Question: I am trying to fit my data with CDF Poisson distribution. I used scipy.stats.poisson
'''
from scipy.optimize import curve_fit
from scipy.stats import poisson
import numpy as np
import matplotlib.pyplot as plt
data_to_fit = np.array([[ 3.839 , 0.<PHONE>],
[ 3.9158 , 0.<PHONE>],
[ 3.9542 , 0.<PHONE>],
[ 4.0309 , 0.<PHONE>],
[ 4.1845 , 0.<PHONE>],
[ 4.2613 , 0.<PHONE>],
[ 4.2997 , 0.<PHONE>],
[ 4.6836 , 0.<PHONE>],
[ 4.7604 , 0.2 ],
[ 4.8755 , 0.23636364],
[ 5.1826 , 0.25454545],
[ 5.3746 , 0.27272727],
[ 5.4514 , 0.29090909],
[ 5.7201 , 0.30909091],
[ 5.7585 , 0.32727273],
[ 5.8737 , 0.36363636],
[ 5.9888 , 0.38181818],
[ 6.0272 , 0.4 ],
[ 6.7183 , 0.41818182],
[ 6.8334 , 0.43636364],
[ 6.9486 , 0.47272727],
[ 7.2557 , 0.49090909],
[ 7.9083 , 0.52727273],
[ 7.9467 , 0.54545455],
[ 8.0619 , 0.56363636],
[ 8.1771 , 0.58181818],
[ 8.2538 , 0.6 ],
[ 8.5226 , 0.61818182],
[ 8.6761 , 0.63636364],
[ 9.2904 , 0.65454545],
[ 9.4439 , 0.67272727],
[ 9.4823 , 0.69090909],
[ 9.5975 , 0.70909091],
[ 9.6743 , 0.72727273],
[ 9.8662 , 0.74545455],
[ 9.9814 , 0.76363636],
[10.4037 , 0.78181818],
[10.826 , 0.8 ],
[10.9412 , 0.81818182],
[11.1715 , 0.83636364],
[11.7089 , 0.85454545],
[11.9777 , 0.87272727],
[12.0545 , 0.89090909],
[12.5535 , 0.90909091],
[12.5919 , 0.92727273],
[13.6285 , 0.94545455],
[14.1275 , 0.96363636],
[14.9337 , 0.98181818],
[15.164 , 1. ]])
# fit here
ppot, _= curve_fit(poisson.cdf, data_to_fit[:,0], data_to_fit[:,1], p0 = 0.1)
fig, ax = plt.subplots()
ax.plot(data_to_fit[:, 0], data_to_fit[:, 1], 'bo', label = "data", alpha = 0.5)
ax.plot(data_to_fit[:, 0], poisson.cdf(data_to_fit[:, 0], ppot), 'b--', label = 'CDF Poisson fit')
plt.show()
'''

I am not sure which step goes wrong because the fitting doesn't seem correct intuitively. I think a fit should be "smooth" whereas my result is not the case. ....
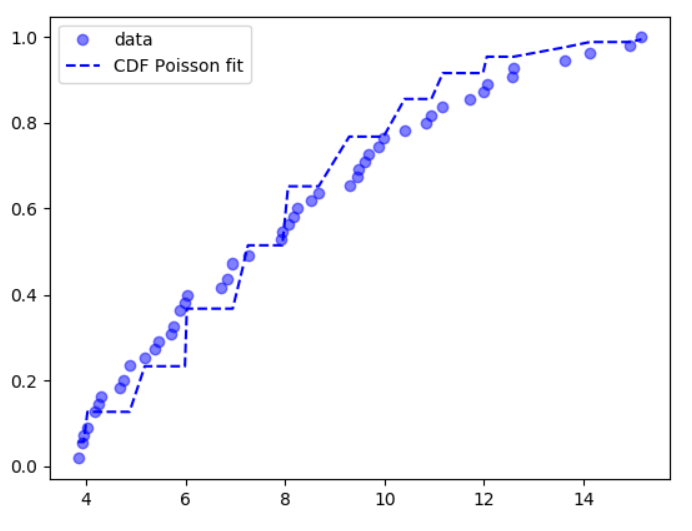
Answer: I tried another function :
<URL>
The above numerical result was obtained thanks to linear regression (non iterative method) as explained in : <URL>
<URL>
For more accuracy, use non linear regression (iterative starting with the above values of parameters).